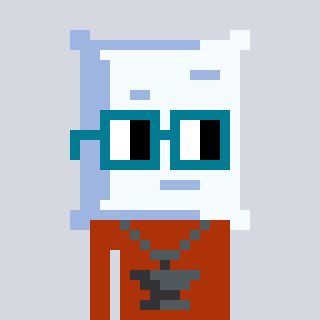
a pixel art character with square dark green glasses, a pillow-shaped head and a hotbrown-colored body on a cool background